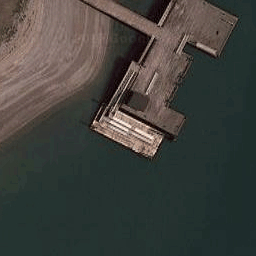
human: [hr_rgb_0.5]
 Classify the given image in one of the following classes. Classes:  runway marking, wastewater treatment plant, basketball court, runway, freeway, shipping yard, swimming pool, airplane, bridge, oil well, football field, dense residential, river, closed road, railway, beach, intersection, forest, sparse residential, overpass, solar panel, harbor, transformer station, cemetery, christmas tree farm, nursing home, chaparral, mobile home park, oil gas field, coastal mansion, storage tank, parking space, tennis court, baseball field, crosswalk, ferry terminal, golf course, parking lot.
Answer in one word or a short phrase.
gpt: ferry terminal